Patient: sex F, age 65
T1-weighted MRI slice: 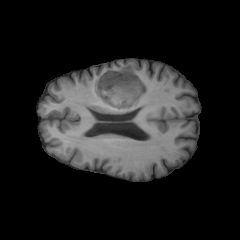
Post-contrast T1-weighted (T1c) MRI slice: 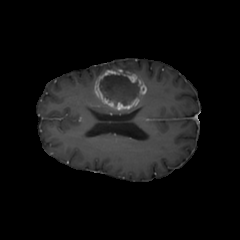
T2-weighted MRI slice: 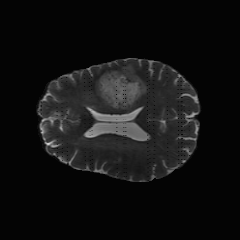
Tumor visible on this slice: yes
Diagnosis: Glioblastoma, IDH-wildtype
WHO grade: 4